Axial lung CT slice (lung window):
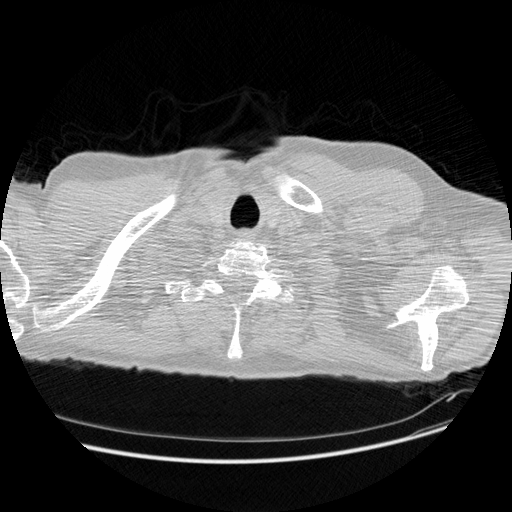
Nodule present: no